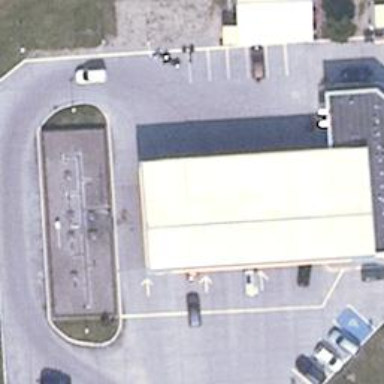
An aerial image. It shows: Fuel station.